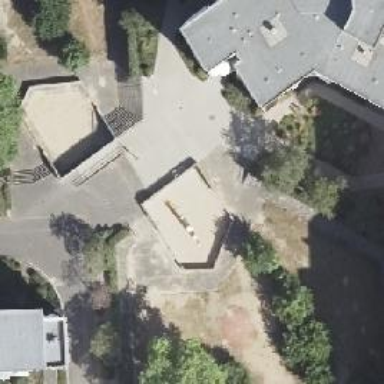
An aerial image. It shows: Playground area for leisure land.